Aerial crown-view tile of a tropical tree (Barro Colorado Island, Panama), acquired 20250715:
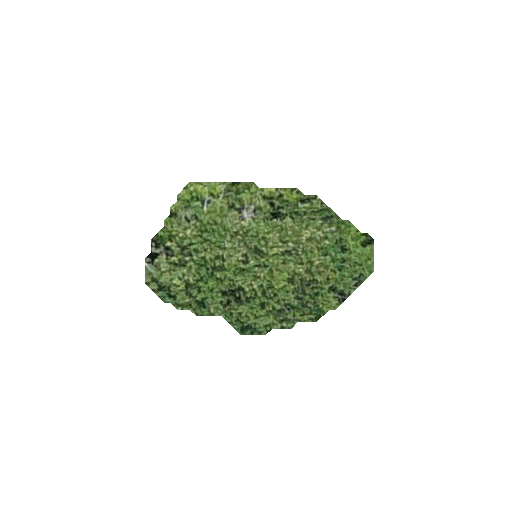
Species: Calophyllum longifolium
GBIF accepted scientific name: Calophyllum longifolium
Crown area: 37.835 m²